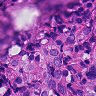
Metastatic tissue present: yes